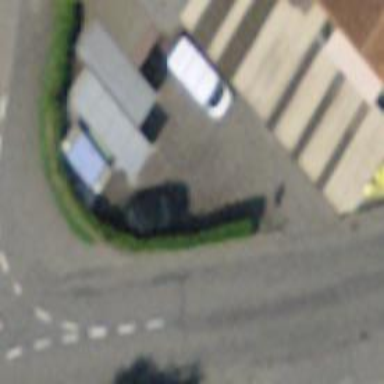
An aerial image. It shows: Bus stop with platform for public transport.